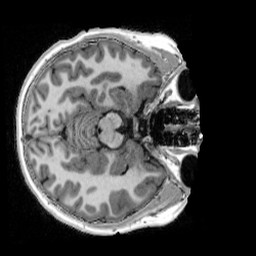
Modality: UNIT1_denoised
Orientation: axial
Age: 13
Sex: female
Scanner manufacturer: siemens
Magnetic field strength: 3 T
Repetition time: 4 s
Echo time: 0.00303 s